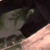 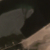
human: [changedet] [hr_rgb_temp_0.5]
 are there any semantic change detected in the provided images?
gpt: Everything remains the same.